Aerial crown-view tile of a tropical tree (Barro Colorado Island, Panama), acquired 20240918:
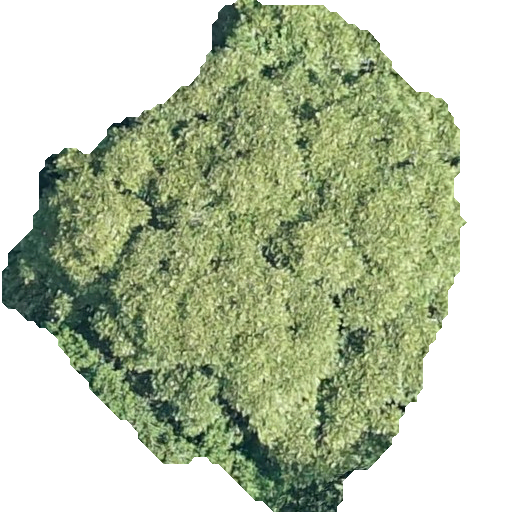
Species: Dipteryx oleifera
GBIF accepted scientific name: Dipteryx oleifera
Crown area: 242.797 m²